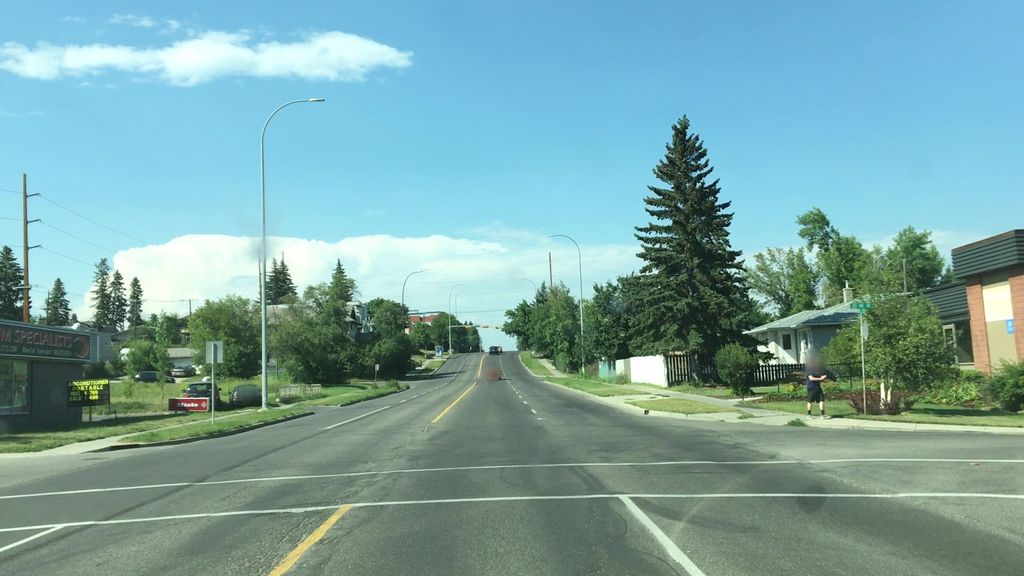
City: calgary